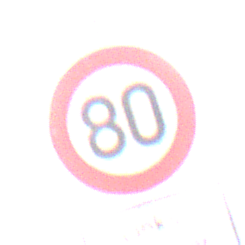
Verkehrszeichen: Geschwindigkeit80
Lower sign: HinweiseAufGefahrenDurchVerbaleAngabe9
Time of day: MorningAfternoon
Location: Roofed (Urban)
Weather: PartlyCloudy
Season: NotSpecified
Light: Natural